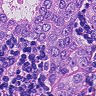
Metastatic tissue present: yes